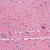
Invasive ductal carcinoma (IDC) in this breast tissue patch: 1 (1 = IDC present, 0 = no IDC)